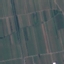
Label: PermanentCrop